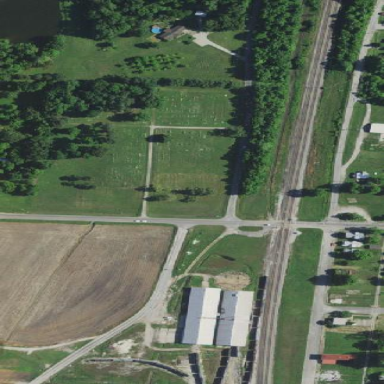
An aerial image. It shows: Cemetery.